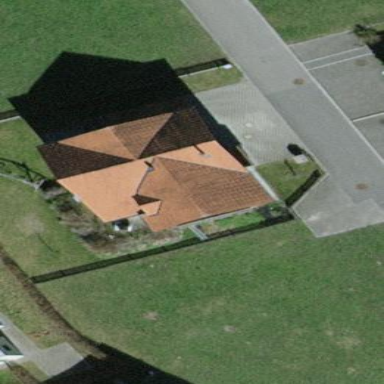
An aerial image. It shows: Detached building.